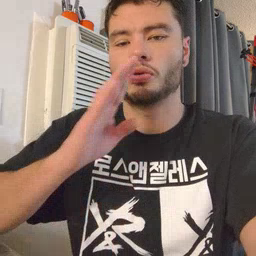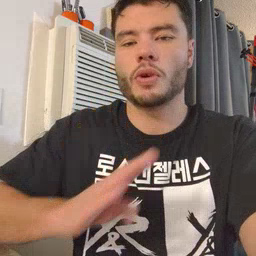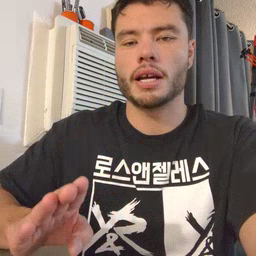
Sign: quiet